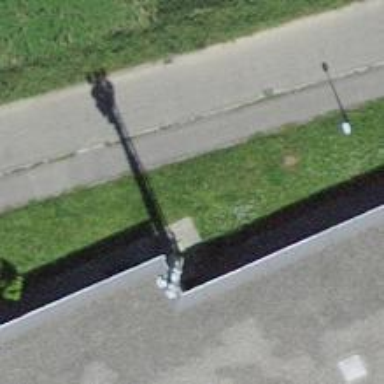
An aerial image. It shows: Man-made mast used for communication purposes.